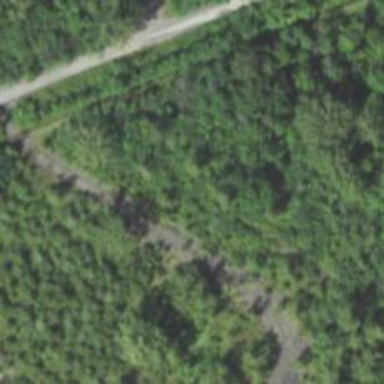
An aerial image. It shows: Abandoned railway.